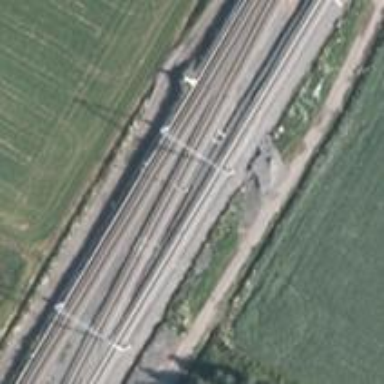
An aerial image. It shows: Railway with electrified contact lines.